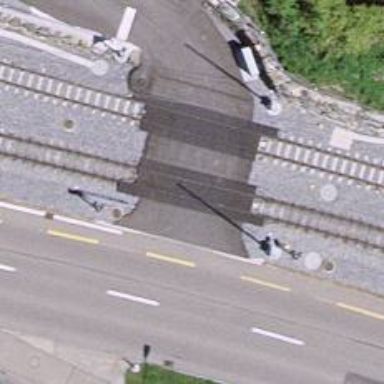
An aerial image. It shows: Level crossing along the railway.